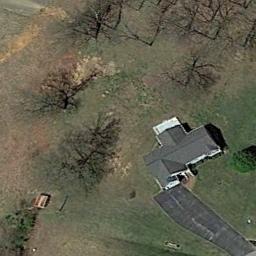
Label: residential